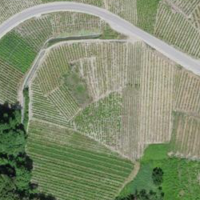
EUNIS habitat code: 40
Species observed at this site:
Geranium pyrenaicum